Question: I am having a webview in which I need to load some 'html text'. But now my problem is when some one enter some script like this
'''
foo<script>alert('omg hacked')</script>bar<br>
'''
at that time its giving an alert while loading html.
How to avoid this?
Thanks in advance.
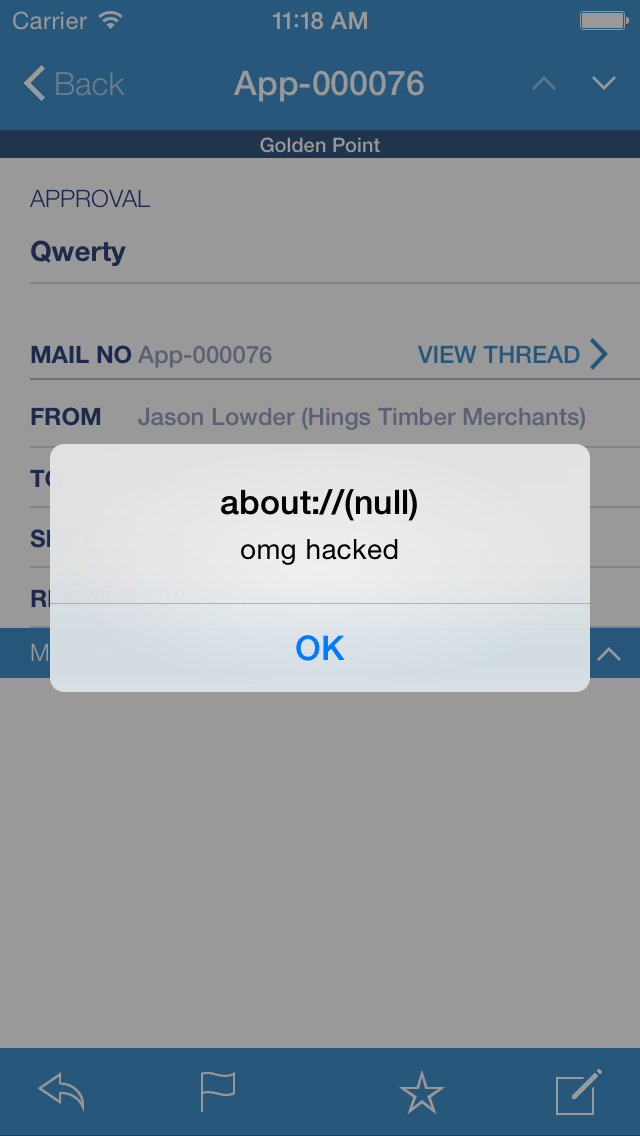
Answer: You can use the xmp tag to ingore 'script' execution. Like bellow
'''
yourHtml = [yourHtml stringByReplacingOccurrencesOfString:@"<script>" withString:@"<xmp style='display:inline'><script>"];
yourHtml = [yourHtml stringByReplacingOccurrencesOfString:@"</script>" withString:@"</script></xmp>"];
'''